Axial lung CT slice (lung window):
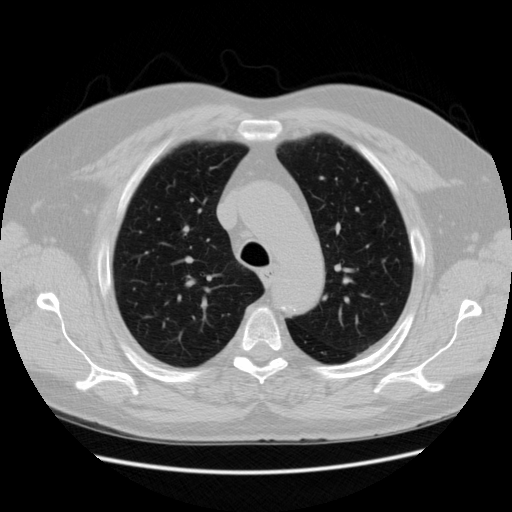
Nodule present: no